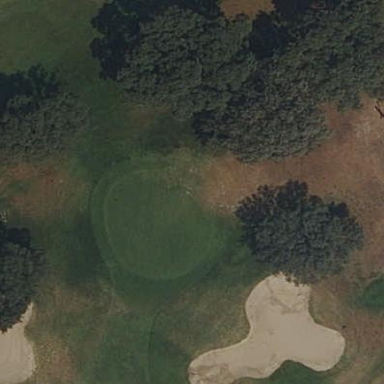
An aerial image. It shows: Golf green.